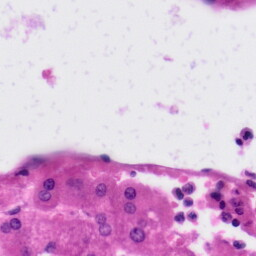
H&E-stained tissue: Liver